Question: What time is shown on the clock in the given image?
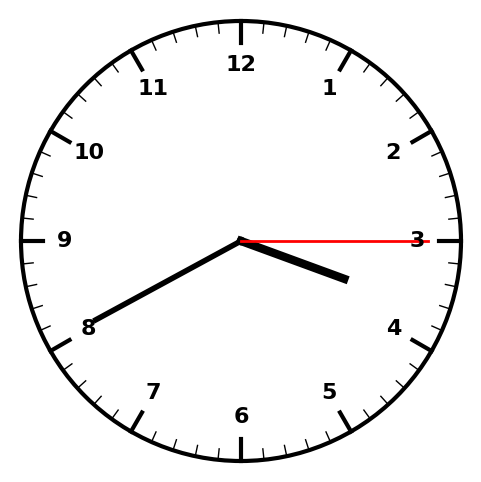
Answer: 03:40:15